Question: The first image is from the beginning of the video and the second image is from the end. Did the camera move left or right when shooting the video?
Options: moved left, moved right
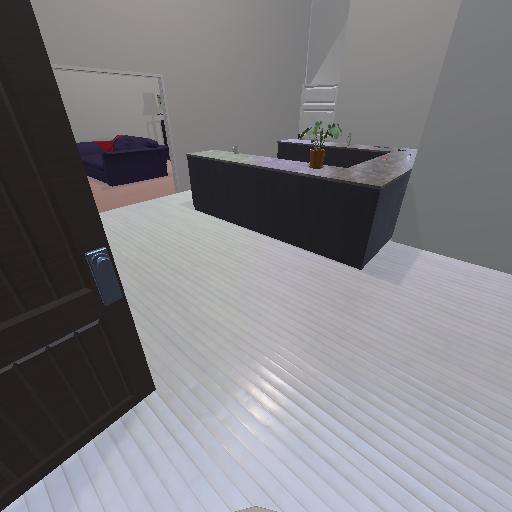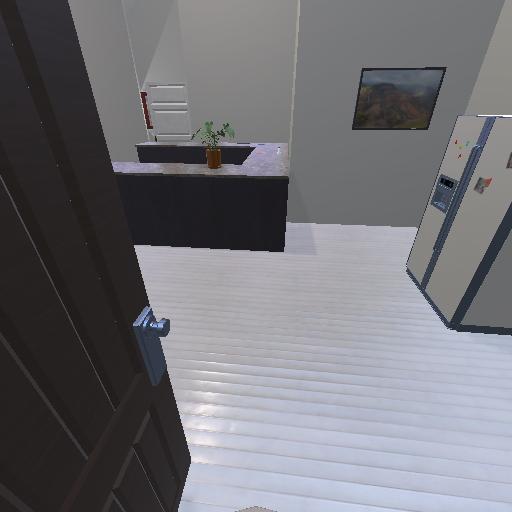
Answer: moved left